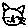
Label: cat